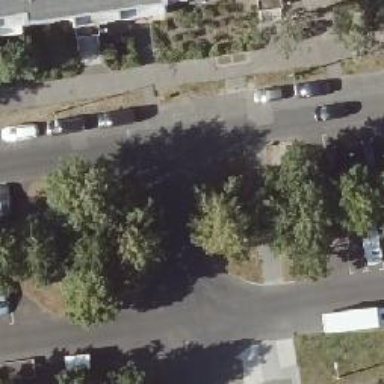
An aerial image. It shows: Residential road with asphalt surface. There is on-street parking available on the right side in parallel manner.